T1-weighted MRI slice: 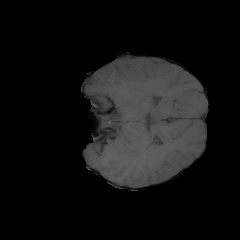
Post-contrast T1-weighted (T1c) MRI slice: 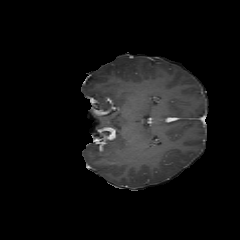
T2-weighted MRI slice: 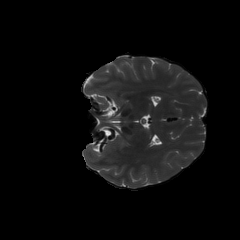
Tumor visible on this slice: no